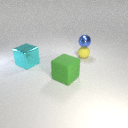
small blue metal sphere above small yellow rubber sphere